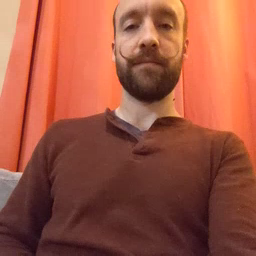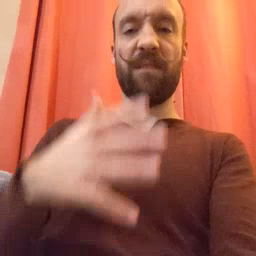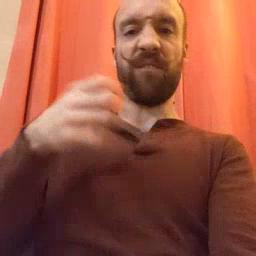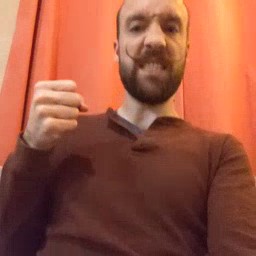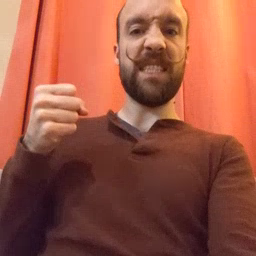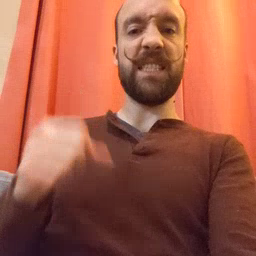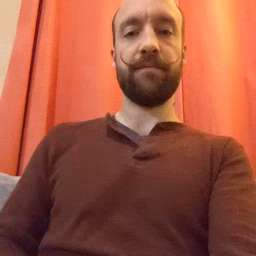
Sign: fast